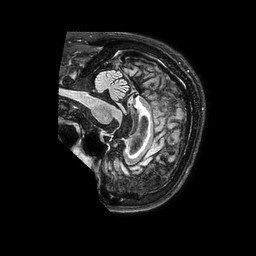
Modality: FLAIR
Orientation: sagittal
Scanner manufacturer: philips
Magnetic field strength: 3 T
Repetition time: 4.8 s
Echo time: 0.34 s